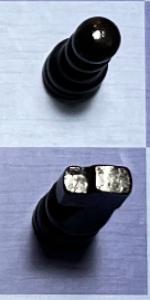
Label: Knight_Black